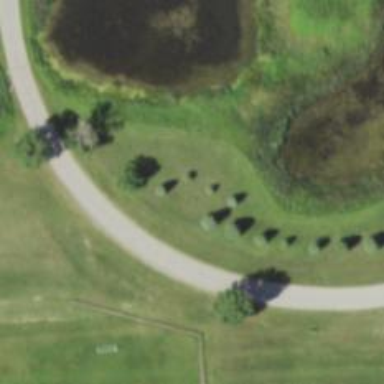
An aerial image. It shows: Disc golf basket.